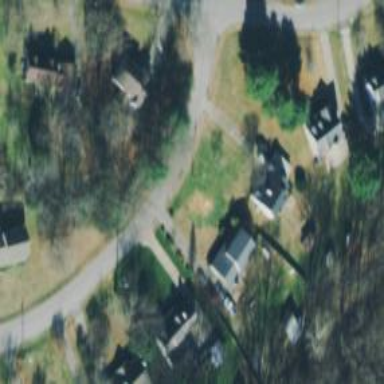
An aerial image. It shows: Residential road.